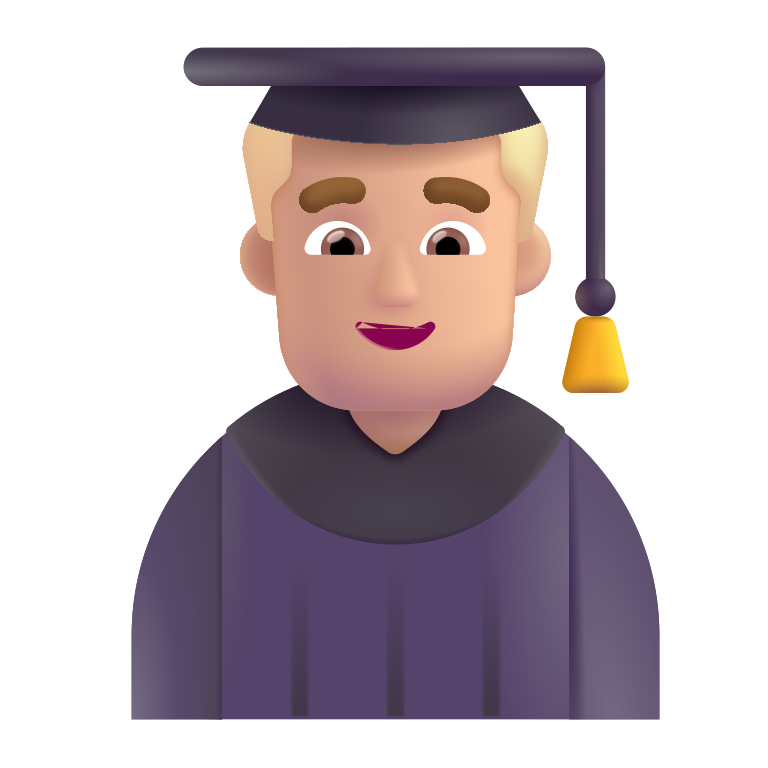
man student color  light